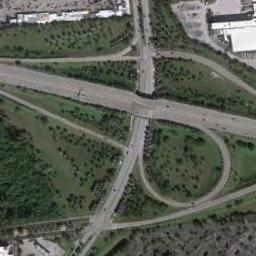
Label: overpass